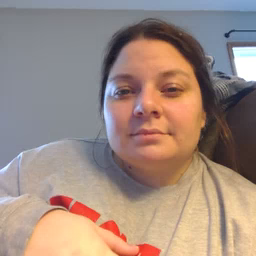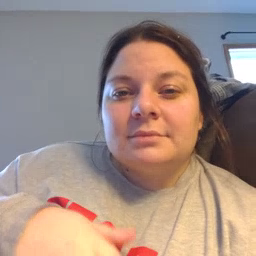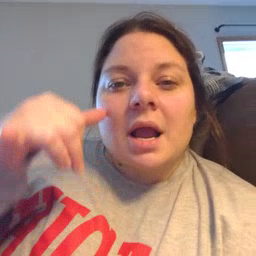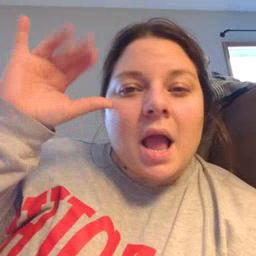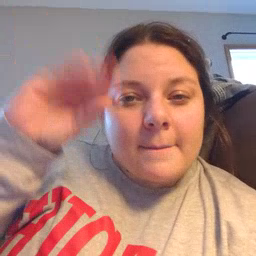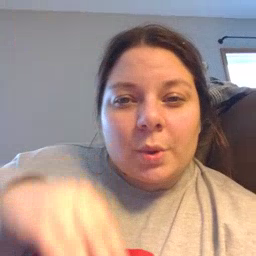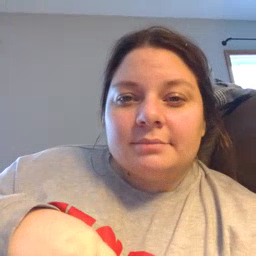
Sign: cowboy